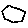
Label: hexagon